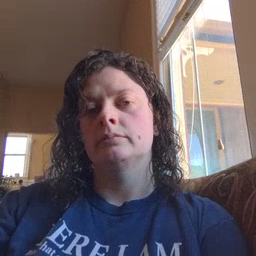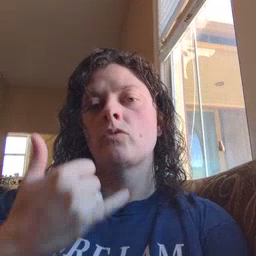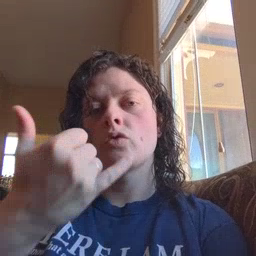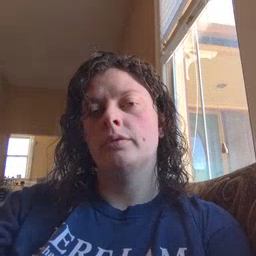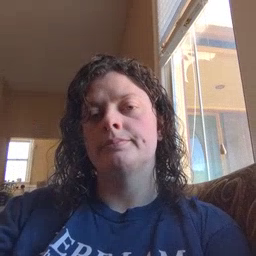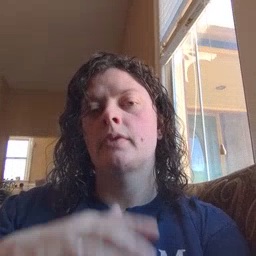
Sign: callonphone